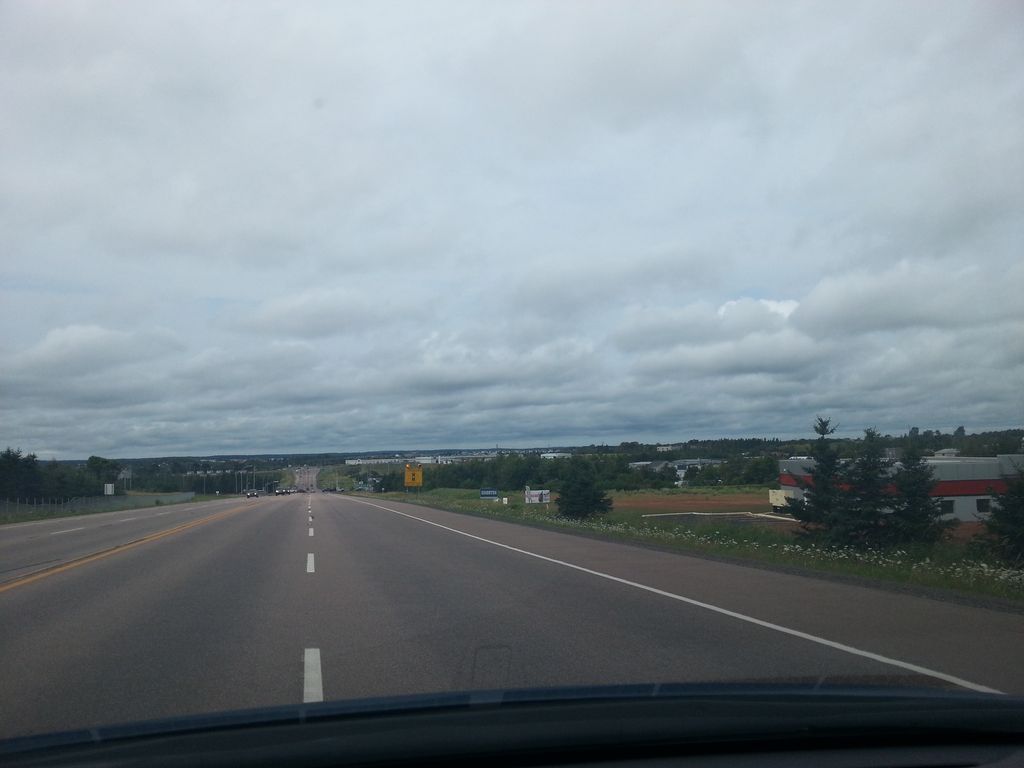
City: charlottetown